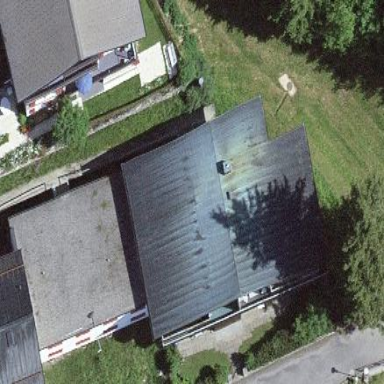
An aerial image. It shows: Terrace building.